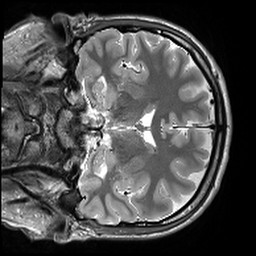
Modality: T2w
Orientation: coronal
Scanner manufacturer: siemens
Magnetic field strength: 3 T
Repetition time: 10.64 s
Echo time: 0.05 s